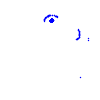
Particle: pion